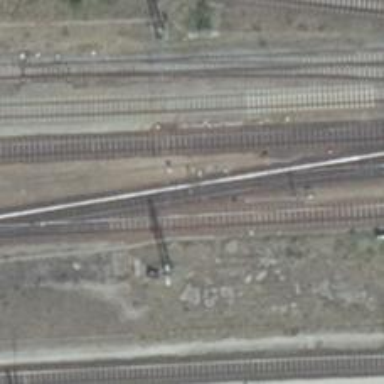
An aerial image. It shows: Railway signal.